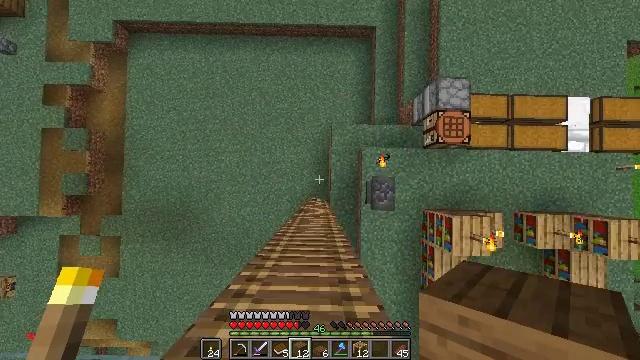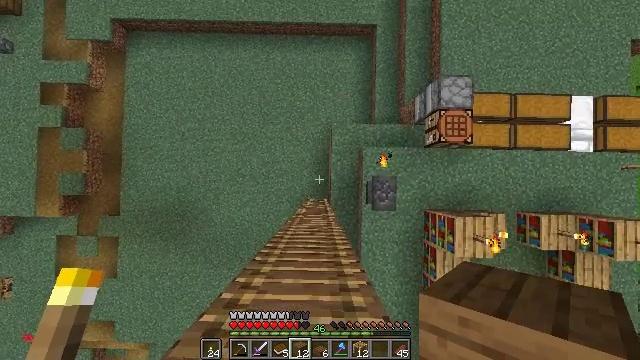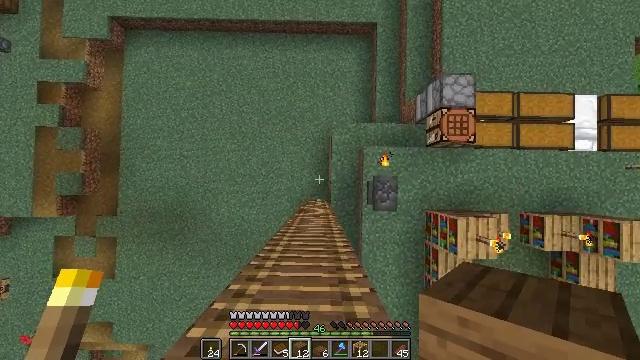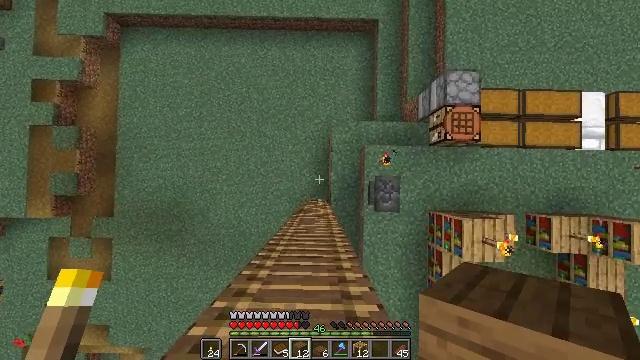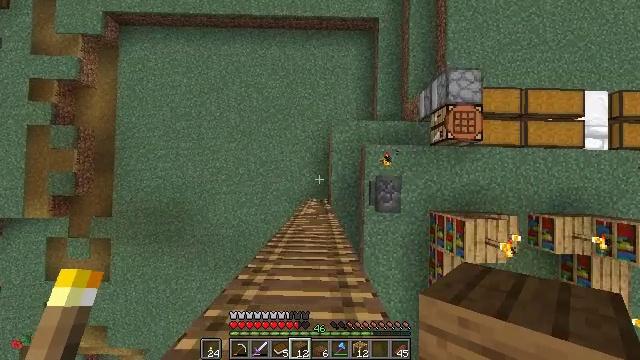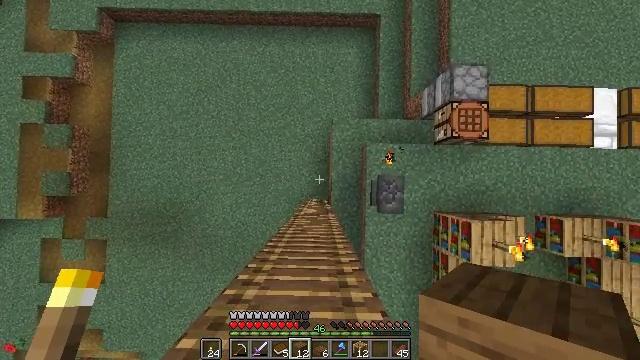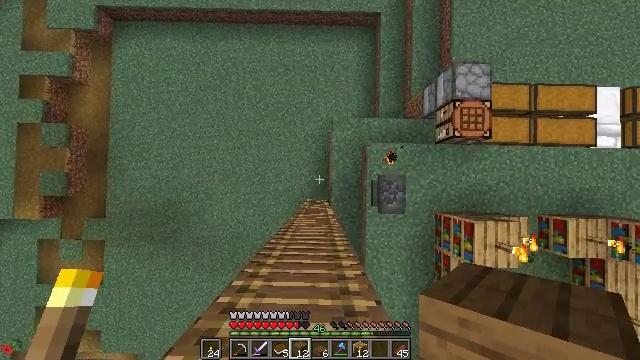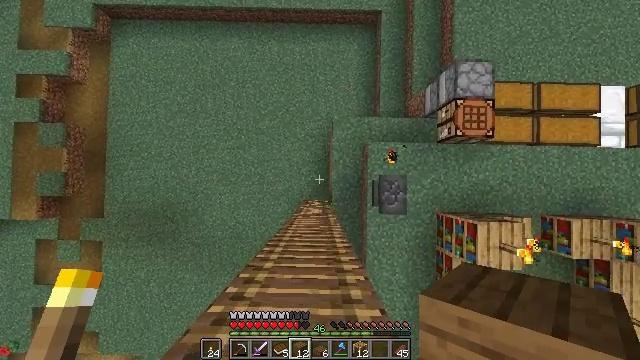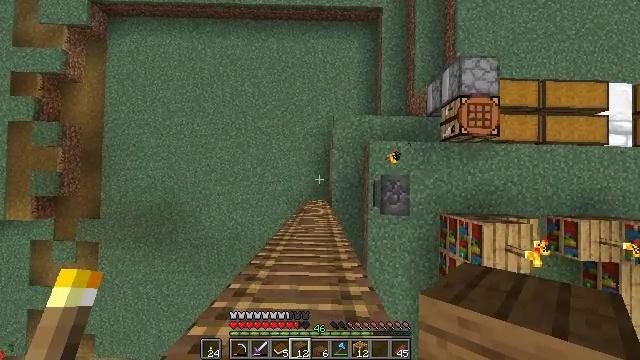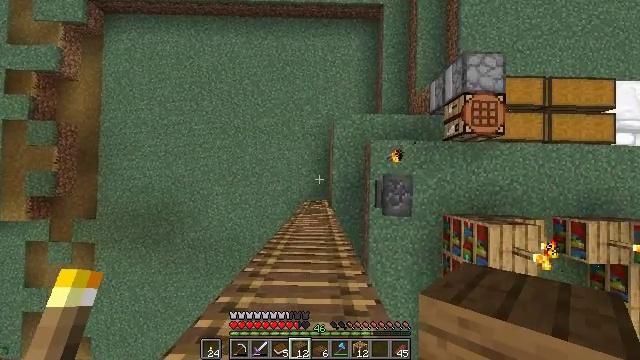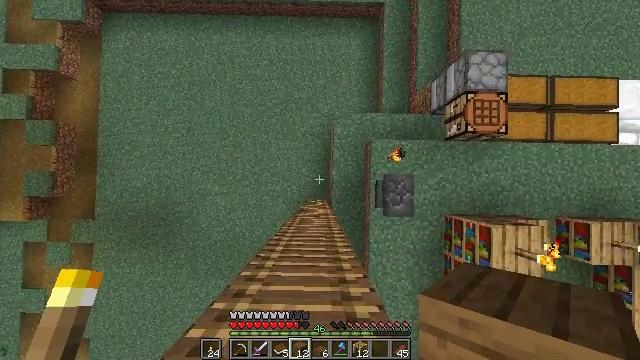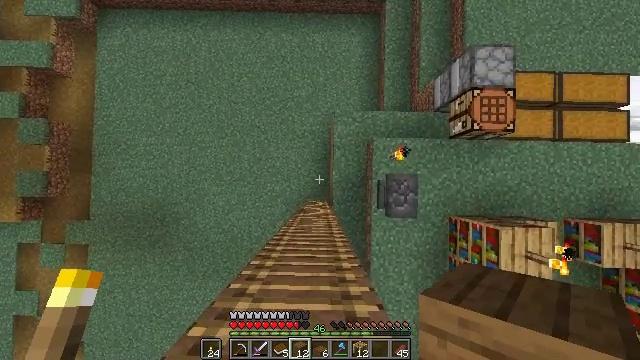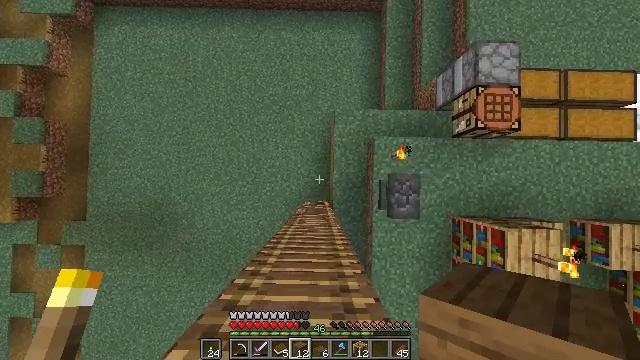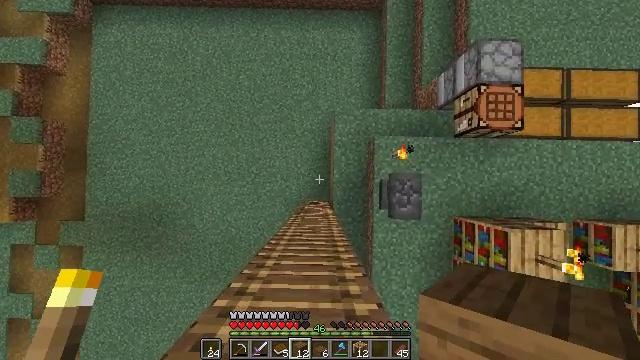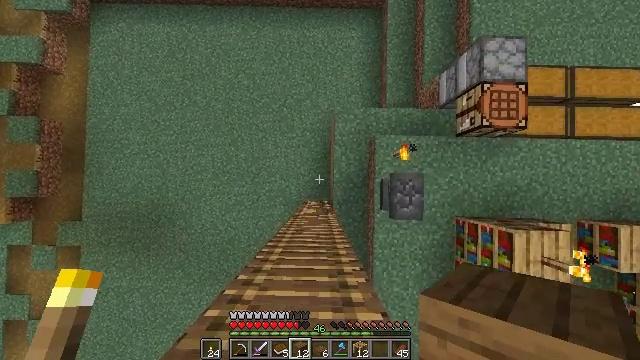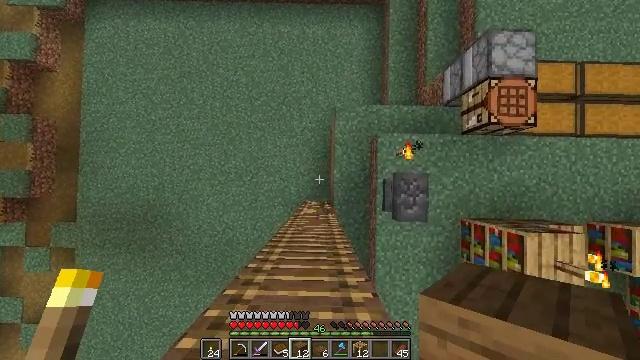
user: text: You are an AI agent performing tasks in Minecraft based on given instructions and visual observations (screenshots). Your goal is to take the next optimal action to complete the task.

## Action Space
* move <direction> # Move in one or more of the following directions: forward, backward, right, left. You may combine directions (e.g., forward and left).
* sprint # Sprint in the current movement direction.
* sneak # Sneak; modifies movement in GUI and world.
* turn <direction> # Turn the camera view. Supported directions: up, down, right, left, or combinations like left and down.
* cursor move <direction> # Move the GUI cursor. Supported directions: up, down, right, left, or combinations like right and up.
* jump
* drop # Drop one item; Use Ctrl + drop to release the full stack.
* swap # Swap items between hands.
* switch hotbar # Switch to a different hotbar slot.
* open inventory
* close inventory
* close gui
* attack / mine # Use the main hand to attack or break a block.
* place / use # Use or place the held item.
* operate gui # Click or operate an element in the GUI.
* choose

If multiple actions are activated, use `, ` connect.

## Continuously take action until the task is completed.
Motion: motion action
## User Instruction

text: Assemble sticks and spruce planks to get a spruce fence gate.
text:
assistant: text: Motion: no_op
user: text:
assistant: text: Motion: no_op
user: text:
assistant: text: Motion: no_op
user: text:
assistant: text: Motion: no_op
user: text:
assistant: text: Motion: no_op
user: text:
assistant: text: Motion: no_op
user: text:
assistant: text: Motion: no_op
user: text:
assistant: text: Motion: no_op
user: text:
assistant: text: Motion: no_op
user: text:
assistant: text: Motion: no_op
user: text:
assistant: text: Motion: no_op
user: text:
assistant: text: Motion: no_op
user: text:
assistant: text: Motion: no_op
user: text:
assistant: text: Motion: no_op
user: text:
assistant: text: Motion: no_op
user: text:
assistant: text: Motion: no_op
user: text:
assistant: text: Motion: no_op
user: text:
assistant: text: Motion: no_op
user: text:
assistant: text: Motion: no_op
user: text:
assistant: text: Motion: no_op
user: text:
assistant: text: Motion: no_op
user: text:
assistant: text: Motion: no_op
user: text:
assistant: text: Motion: no_op
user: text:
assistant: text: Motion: no_op
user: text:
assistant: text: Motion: no_op
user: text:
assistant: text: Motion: no_op
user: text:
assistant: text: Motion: no_op
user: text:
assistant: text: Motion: no_op
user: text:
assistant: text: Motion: no_op
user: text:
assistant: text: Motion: no_op